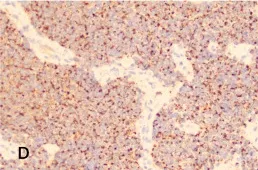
H&E staining and immunostaining of specimens from the resected mass (metastasis). CK.
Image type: pathology (immunostaining)